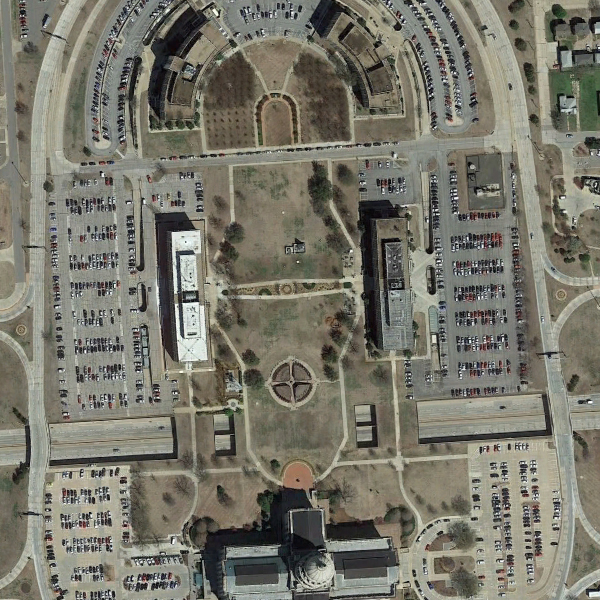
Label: Square